Question: I am a very new app developer, first job out of university and I'm working on a react-native app. My bosses have done some work on the app and then returned it to me. They added a node module called react-native-google-place-picker. And now I cannot get the app to compile and run on my emulator. It was working last week when I sent my work to them and they continued piecing all the devs work together.
Here is my console when I run react-native run-android, I am using Android studio emulator. I have been working on this app for a couple of weeks and been able to compile and test the app without any major issues but this one has me stumped.
Image of Error during compile:

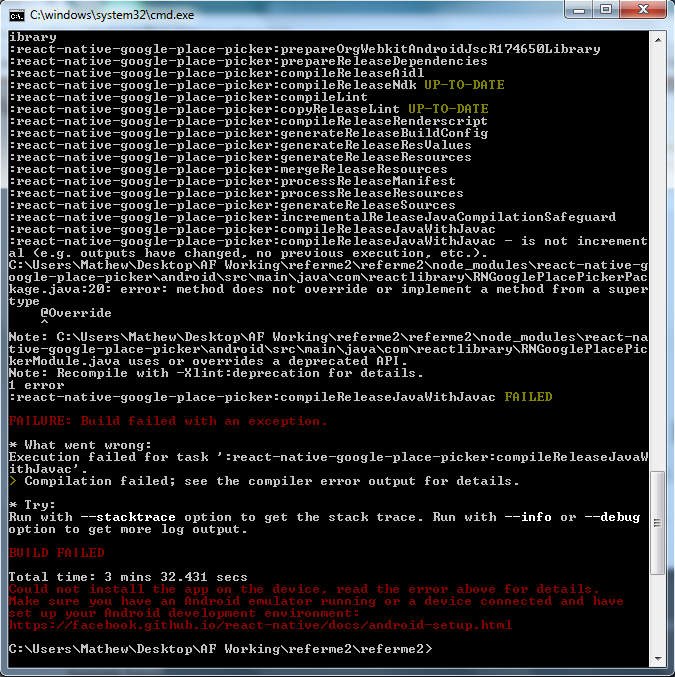
Answer: Try going into the RNGooglePlacePickerNode.java, and comment out the override statement.